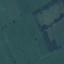
Label: Pasture